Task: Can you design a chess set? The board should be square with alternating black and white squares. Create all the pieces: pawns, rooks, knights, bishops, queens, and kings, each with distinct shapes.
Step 5011:
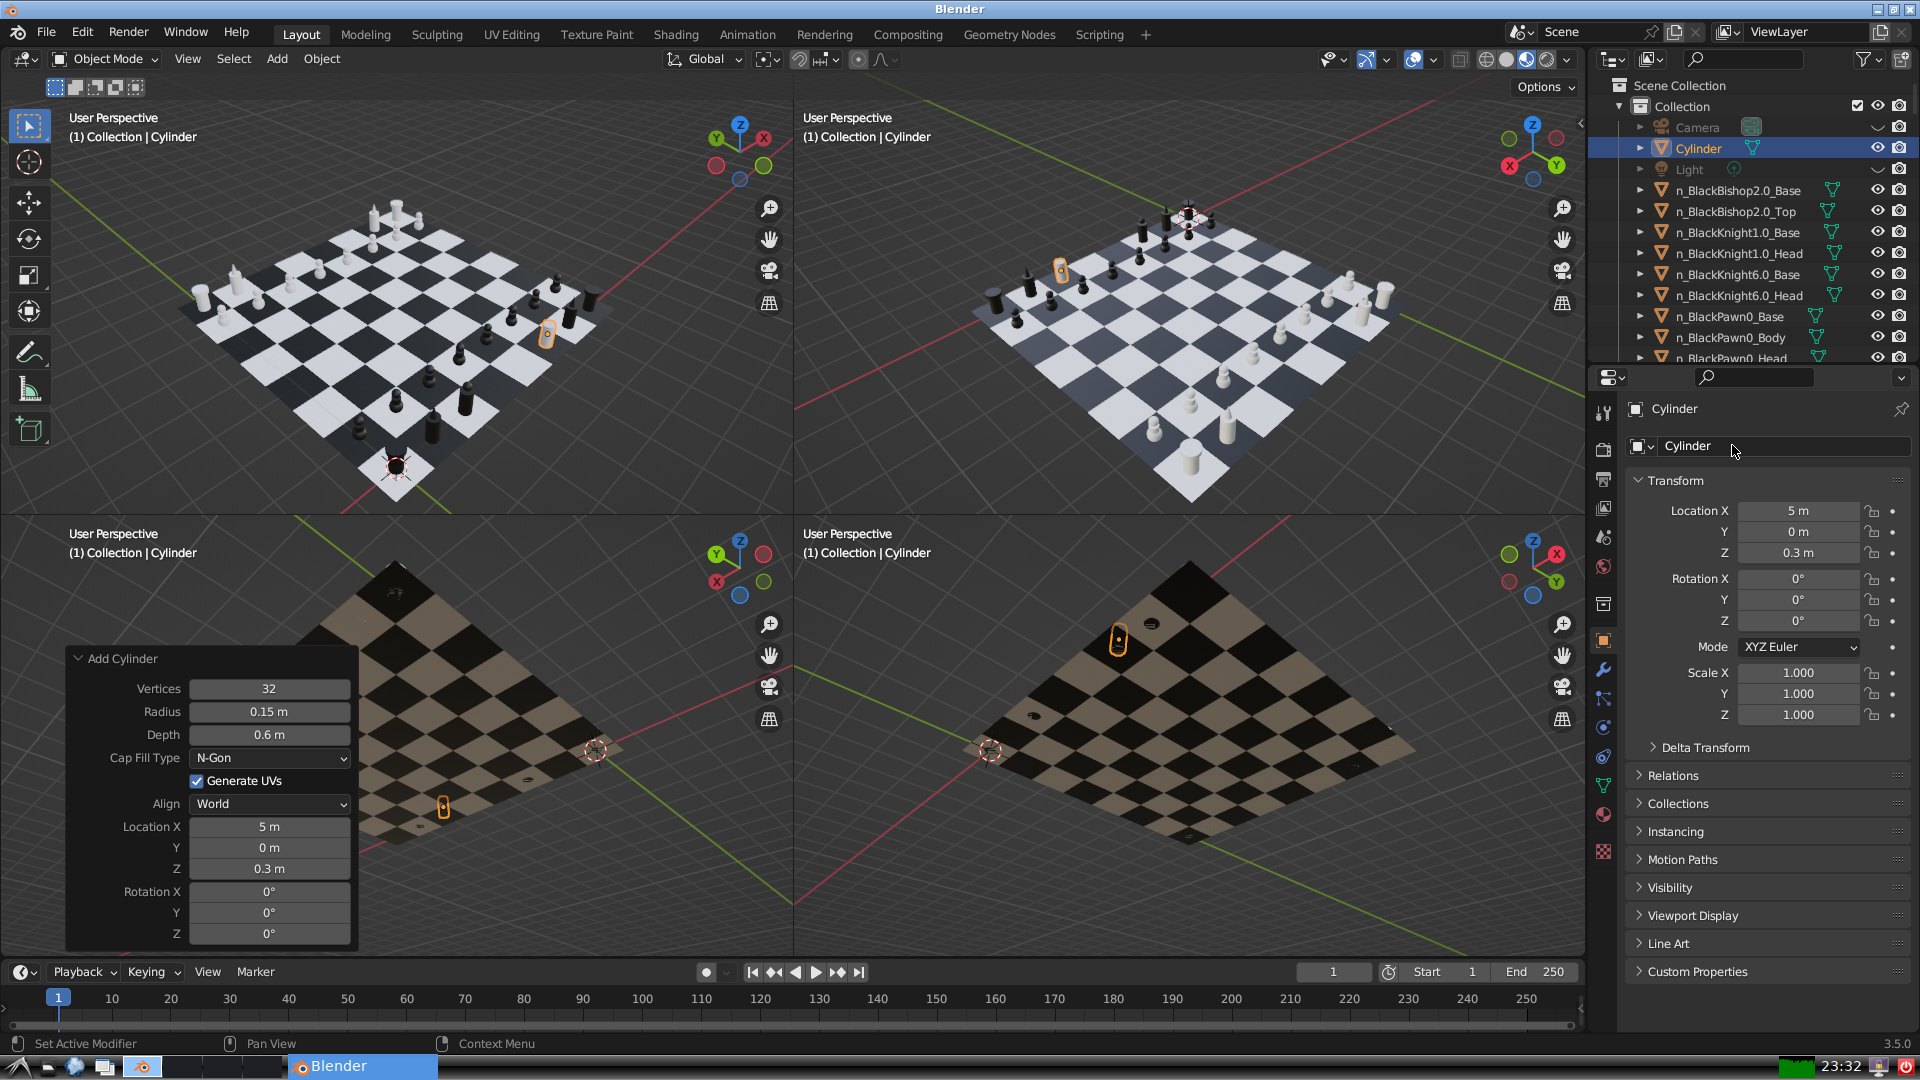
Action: click: no